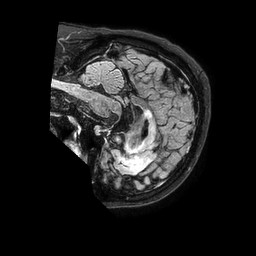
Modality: FLAIR
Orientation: sagittal
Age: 58
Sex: male
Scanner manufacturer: philips
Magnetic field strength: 3 T
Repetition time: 4.8 s
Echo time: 0.34 s